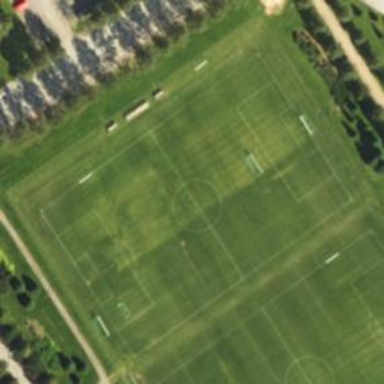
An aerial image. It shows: Soccer pitch designated for leisure and sports activities.